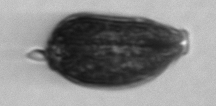
Label: Prorocentrum_micans